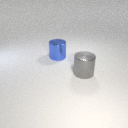
large gray metal cylinder in front of large blue metal cylinder